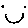
Label: smiley face